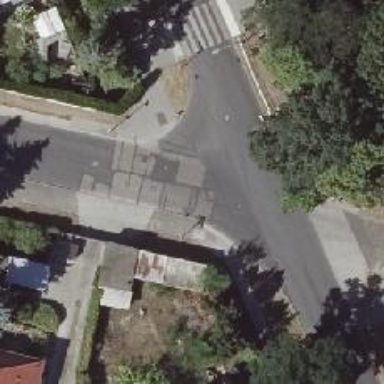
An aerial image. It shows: Unmarked road crossing.